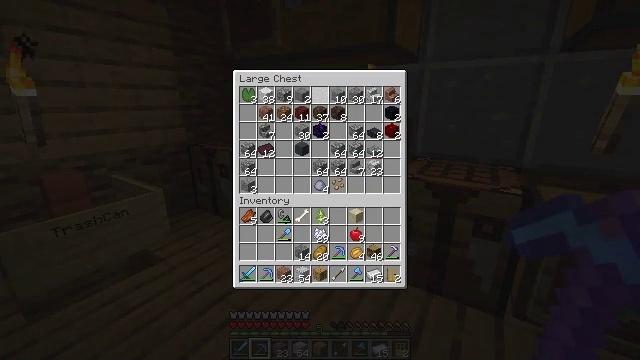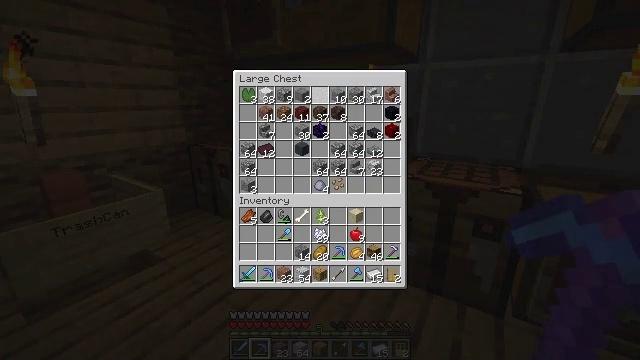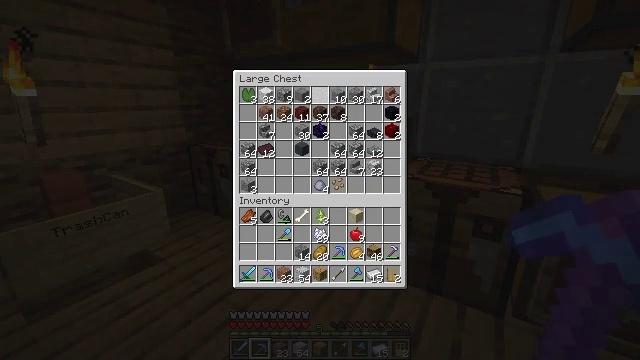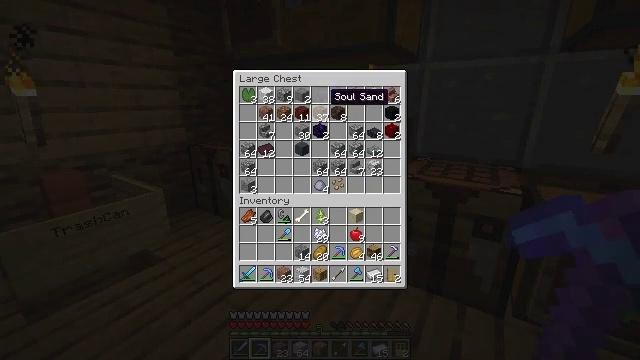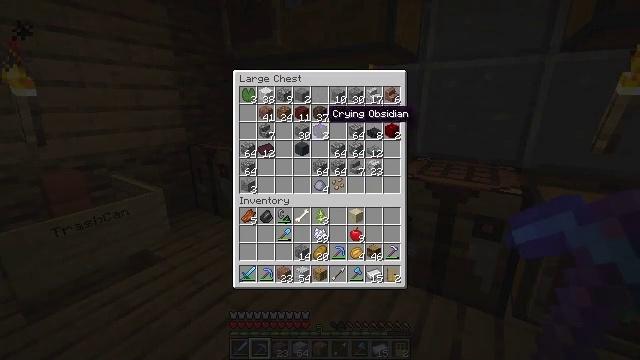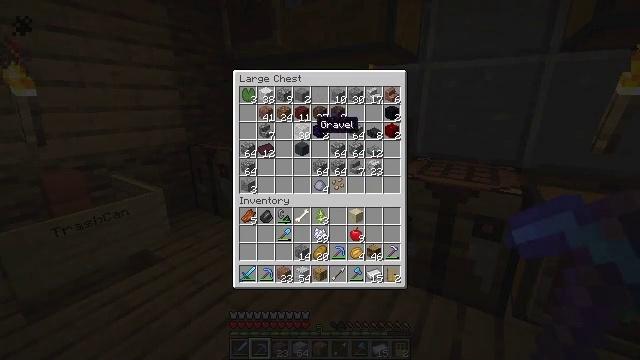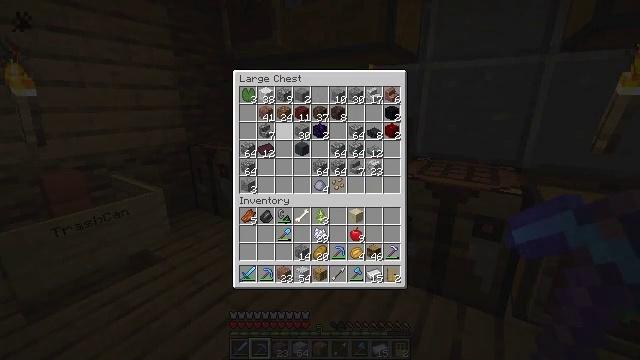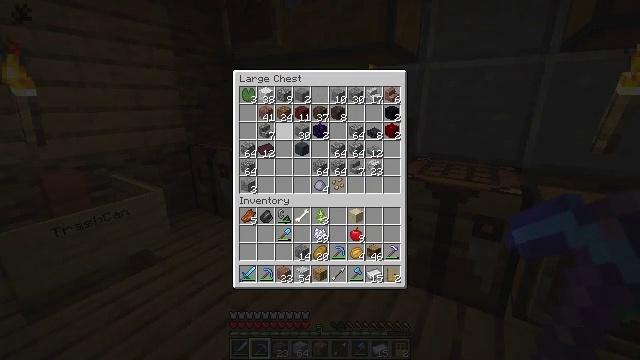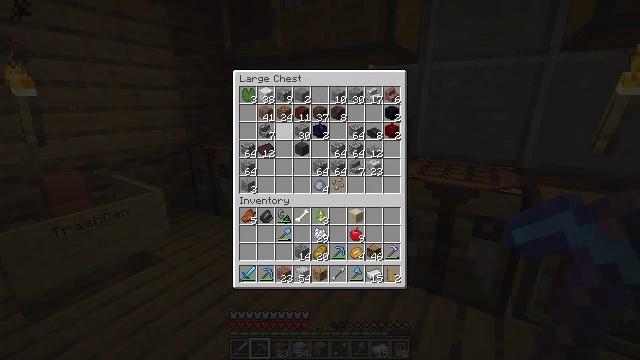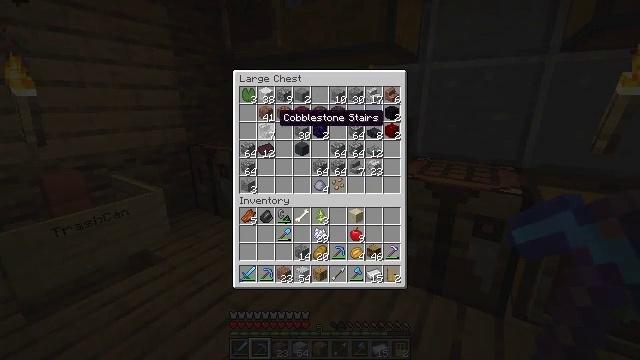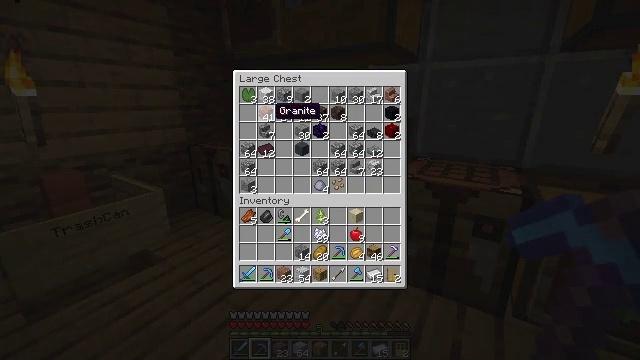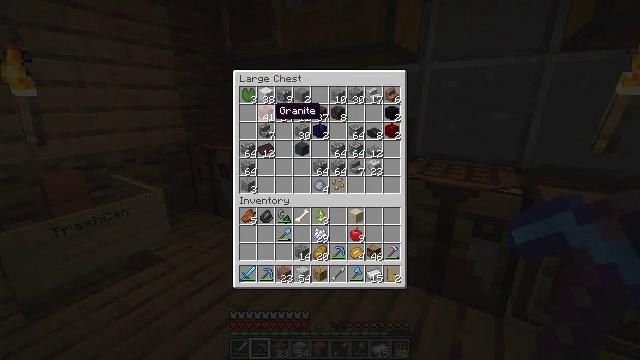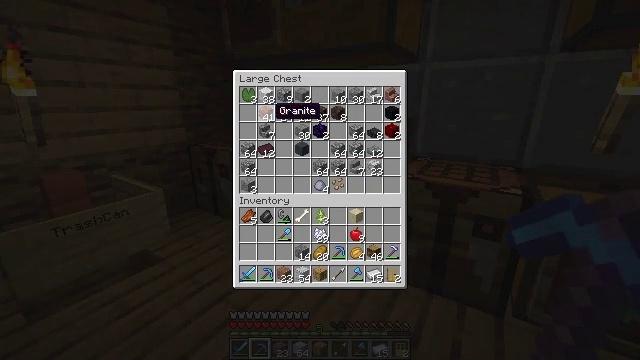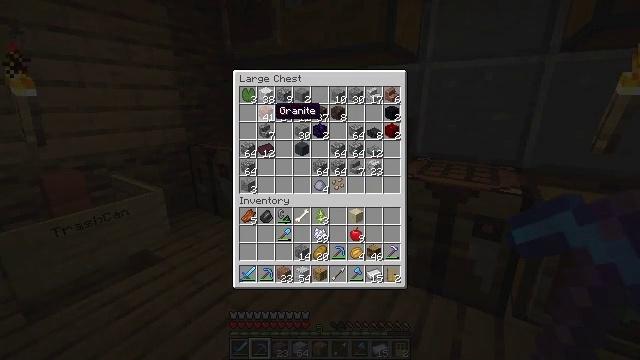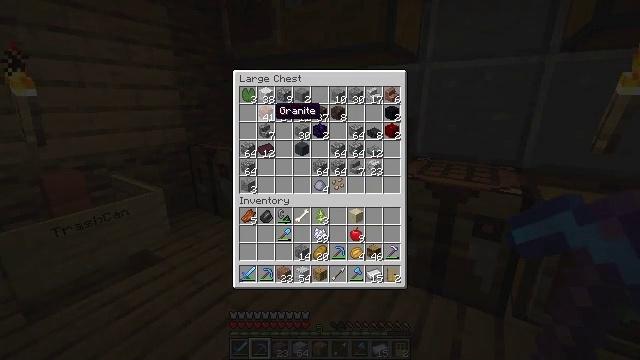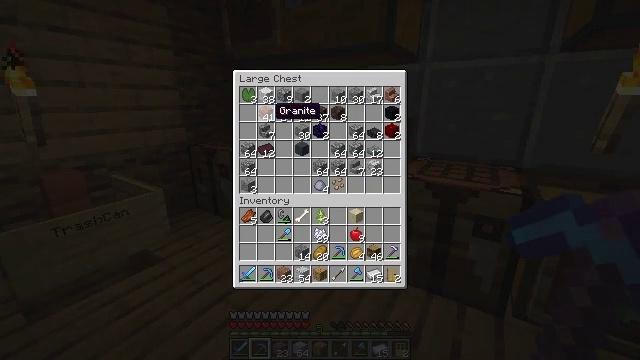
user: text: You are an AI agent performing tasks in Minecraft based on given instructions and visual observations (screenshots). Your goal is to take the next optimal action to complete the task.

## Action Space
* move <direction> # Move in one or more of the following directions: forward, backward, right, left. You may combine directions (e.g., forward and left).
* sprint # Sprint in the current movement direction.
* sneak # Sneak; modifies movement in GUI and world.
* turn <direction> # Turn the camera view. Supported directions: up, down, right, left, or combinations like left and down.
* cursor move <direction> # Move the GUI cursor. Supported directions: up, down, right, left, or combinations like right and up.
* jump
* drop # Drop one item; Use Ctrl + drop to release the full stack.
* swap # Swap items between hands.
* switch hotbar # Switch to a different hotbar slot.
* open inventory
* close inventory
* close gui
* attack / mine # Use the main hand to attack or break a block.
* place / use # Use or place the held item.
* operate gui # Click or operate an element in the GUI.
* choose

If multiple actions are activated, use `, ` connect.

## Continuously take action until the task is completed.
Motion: motion action
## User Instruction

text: Convert granite into polished granite at the crafting table.
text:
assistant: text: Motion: sneak
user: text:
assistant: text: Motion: sneak
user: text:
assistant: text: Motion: sneak, cursor move down
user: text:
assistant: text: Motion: sneak, cursor move down
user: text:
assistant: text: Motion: sneak, cursor move left and down
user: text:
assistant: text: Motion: sneak, cursor move left
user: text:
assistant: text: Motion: sneak, cursor move left
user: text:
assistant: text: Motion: sneak
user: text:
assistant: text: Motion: sneak, cursor move up
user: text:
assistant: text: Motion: sneak
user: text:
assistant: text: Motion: sneak
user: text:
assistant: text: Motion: sneak
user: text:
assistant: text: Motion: sneak
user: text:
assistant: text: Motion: sneak
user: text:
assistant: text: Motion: sneak
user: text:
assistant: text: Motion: sneak
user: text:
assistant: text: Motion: sneak, cursor move right
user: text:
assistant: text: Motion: sneak, cursor move right
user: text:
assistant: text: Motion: sneak, cursor move right
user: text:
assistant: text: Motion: sneak
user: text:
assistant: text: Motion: sneak, cursor move right and up
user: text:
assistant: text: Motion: sneak, cursor move right
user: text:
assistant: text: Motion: sneak
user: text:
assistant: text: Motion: sneak
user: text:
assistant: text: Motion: sneak
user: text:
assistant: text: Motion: sneak, cursor move left and down
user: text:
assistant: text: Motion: sneak, cursor move left and down
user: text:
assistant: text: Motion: sneak, cursor move left
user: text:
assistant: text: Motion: sneak
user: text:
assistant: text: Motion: sneak